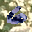
Label: 6